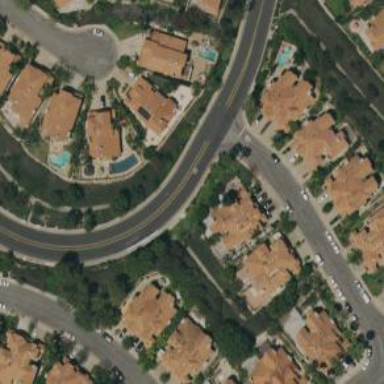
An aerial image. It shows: Left sidewalk along asphalt tertiary road.